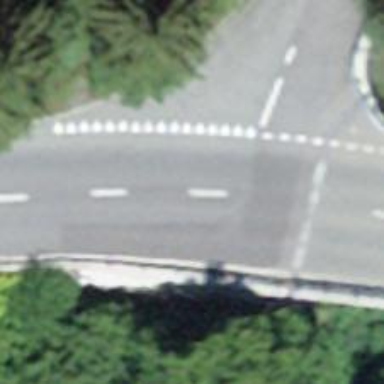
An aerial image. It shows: Secondary road with asphalt surface.